Question: I want to achieve something similar to the following image:
how can we achieve red coloured, unread counter? am I going to design some psd and then reuse it in the app? but then I have to duplicate alot of .png's for each number (let's say my limit is 99 for that). but that would be redundancy.
What is the to achieve this effect ?
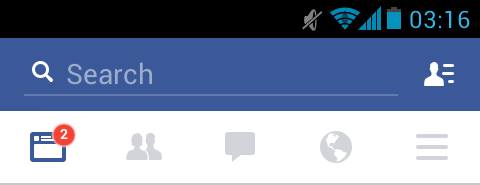
Answer: Use public TabLayout.Tab setCustomView (int layoutResId)
Create a Layout with TextView and Button use this in Custom view. you may use textView for showing counter.
For reference
<URL>
Following is the complete Example:
<URL>
You can also use <URL> library.